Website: apple
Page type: newsletter-management
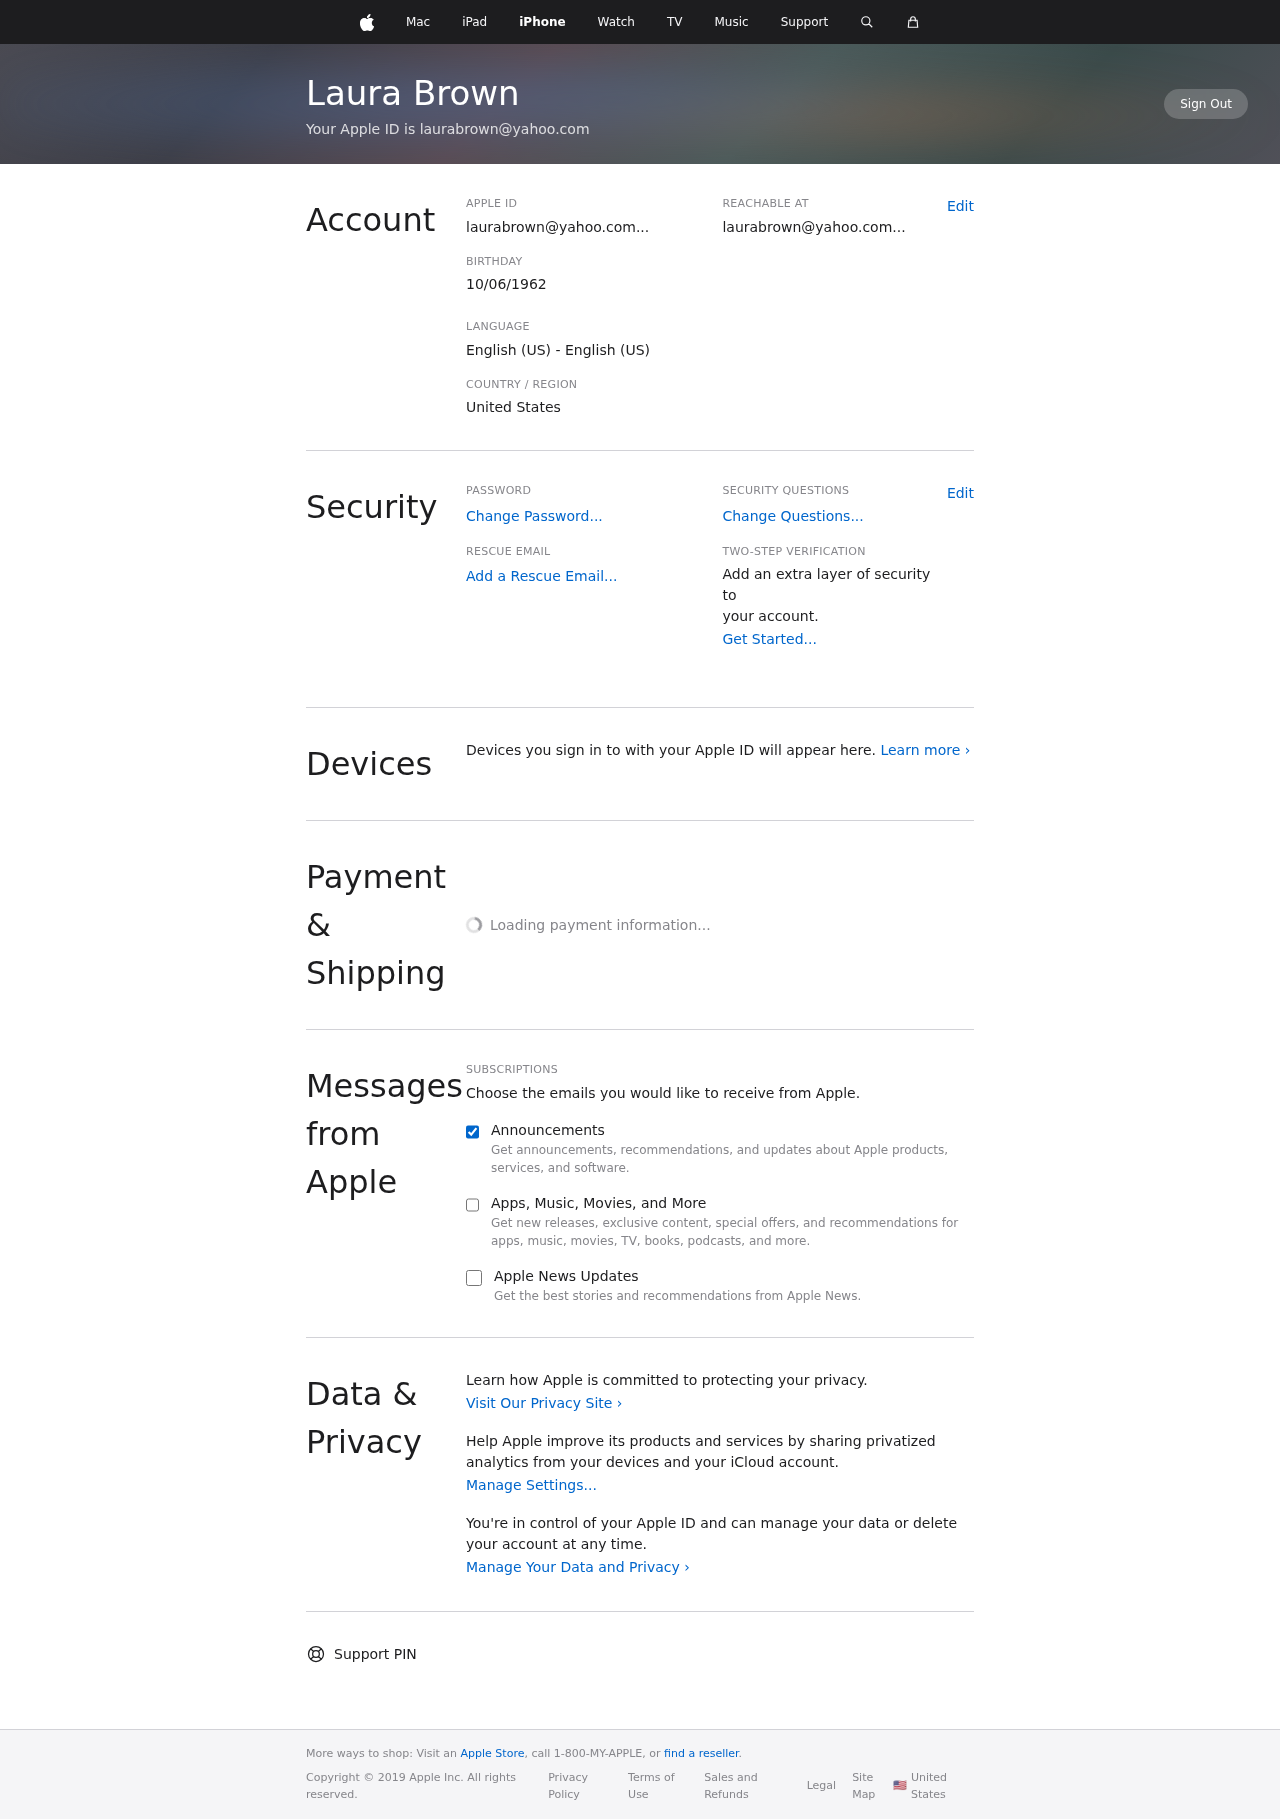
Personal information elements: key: PII_COUNTRY
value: United States
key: PII_DOB
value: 10/06/1962
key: PII_EMAIL
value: laurabrown@yahoo.com
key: PII_EMAIL
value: laurabrown@yahoo.com...
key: PII_FULLNAME
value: Laura Brown
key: PII_EMAIL2
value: laurabrown@yahoo.com...